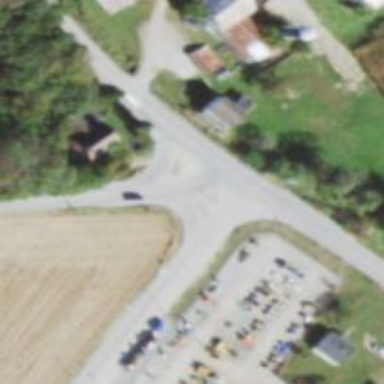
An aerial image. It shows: Stop road.